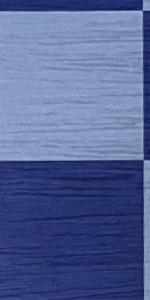
Label: Empty